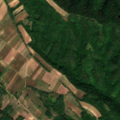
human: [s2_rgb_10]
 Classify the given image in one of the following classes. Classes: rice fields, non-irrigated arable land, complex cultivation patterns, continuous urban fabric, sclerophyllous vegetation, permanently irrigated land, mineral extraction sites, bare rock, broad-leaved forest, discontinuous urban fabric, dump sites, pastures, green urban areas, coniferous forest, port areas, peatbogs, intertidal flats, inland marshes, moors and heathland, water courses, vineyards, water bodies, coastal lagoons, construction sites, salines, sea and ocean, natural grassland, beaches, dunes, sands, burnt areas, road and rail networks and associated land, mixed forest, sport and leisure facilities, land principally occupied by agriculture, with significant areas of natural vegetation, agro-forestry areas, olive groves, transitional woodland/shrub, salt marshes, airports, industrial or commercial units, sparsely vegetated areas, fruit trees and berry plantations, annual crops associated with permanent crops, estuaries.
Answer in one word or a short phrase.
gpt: non-irrigated arable land, pastures, land principally occupied by agriculture, with significant areas of natural vegetation, broad-leaved forest, mixed forest